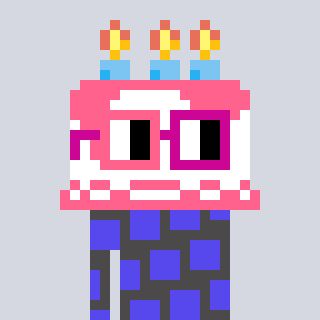
a pixel art character with square pink and red glasses, a cake-shaped head and a grayscale-colored body on a cool background